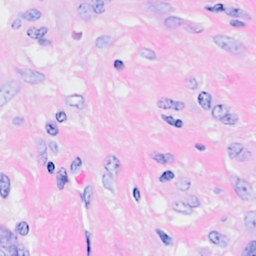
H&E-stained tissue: Breast